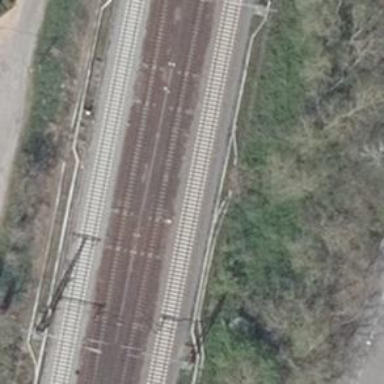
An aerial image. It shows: Railway with electrified contact lines.